Question: I have a problem. I need to make the synchronization between the two devices
At first I was trying to set up synchronization through SoreData. But it's not a very good work. Adding new entities worked fine. But the editing of previously created work is not good.
I looked as done in other applications. And I saw that in the majority of synchronization is implemented through .entry file . What is this format is that? I tried to find information about it, and how to create it. But I could not find it. Please tell me how is synchronized through .entry . Maybe there are some tutorials.
Thank you for your time
Added Image Example this files in iCloude. It's file created one well-known application

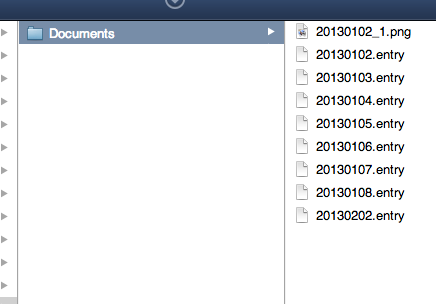
Answer: These '.entry' files are not publicly part of any iCloud API, so no information is available on them. In fact if I Google for "iCloud .entry", this question is currently the #1 result (and the only one in the top 10 that is even remotely relevant).
Since these apps appear to be using iCloud, and since the file in question is a PNG, it's very likely that the apps are using iCloud file synchronization and that the '.entry' files are an undocumented internal implementation detail. They aren't something you create or use directly, but are (probably) something that iCloud uses for bookkeeping when you're using the file sync API.
To use this API, the basic steps are:
1. Create the file locally
2. Use NSFileManager to move the local file to iCloud
3. Use NSMetadataQuery to find files in iCloud that haven't been downloaded yet
4. Use NSFileManager to download iCloud files to the local device.
Apple provides a lot of documentation on this process, plus WWDC videos and sample code.
This is nothing like Core Data syncing. You can't sync a Core Data persistent store file this way-- Apple specifically warns that it's likely to get corrupted. But you can use it for most other types of documents.